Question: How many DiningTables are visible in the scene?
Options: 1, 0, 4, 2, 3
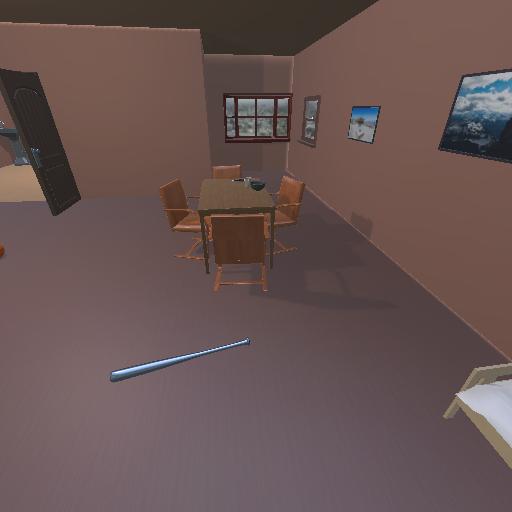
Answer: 1